下列说法正确的是（\quad）

A．底面是矩形的平行六面体是长方体\\
B．正四面体的高为其棱长的$\dfrac{\sqrt{6}}{4}$倍\\
C．用一个平面截正方体，得到的截面可能为五边形\\
D．过圆锥顶点的所有截面中，轴截面面积最大
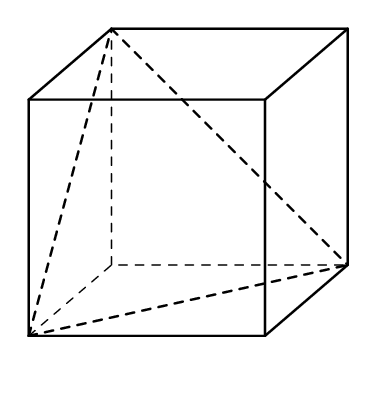
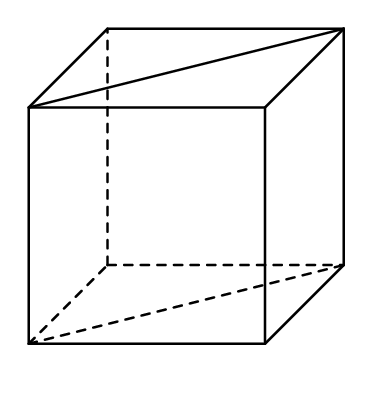
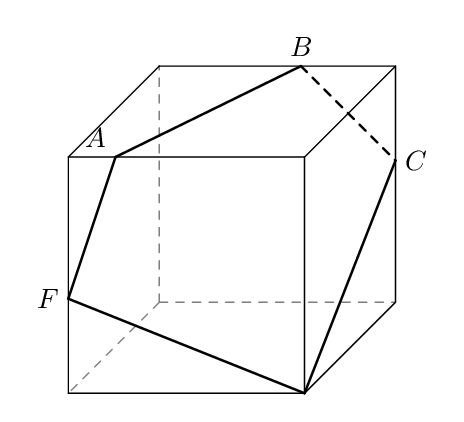
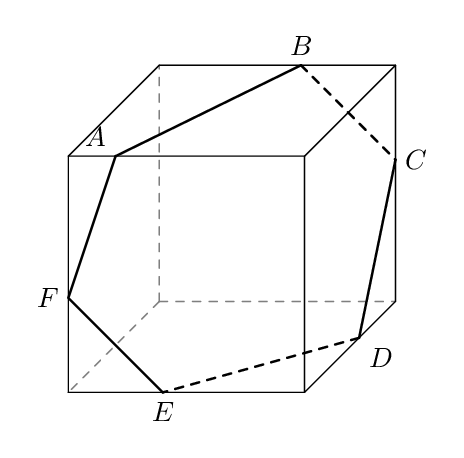
【解答】
\textbf{【答案】}C

\vspace{0.3cm}
\textbf{【分析】}由长方体的结构特征判断A；根据正四面体的定义求解判断B；由正方体的结构特征，作出截面即可判断C；根据圆锥的结构特征，即可判断D.

\vspace{0.3cm}
\textbf{【详解】}对于A，底面是矩形的平行六面体，它的侧面不一定是矩形，故它也不一定是长方体，即A不正确；

对于B，设棱长为$a$，正四面体的高是从一个顶点垂直于对面的高度，

所以底面的等边三角形的高为$\dfrac{\sqrt{3}}{2}a$，

底面的重心将高分为$\dfrac{\sqrt{3}}{2}a\times\dfrac{1}{3}=\dfrac{\sqrt{3}}{6}a$，$\dfrac{\sqrt{3}}{2}a\times\dfrac{2}{3}=\dfrac{\sqrt{3}}{3}a$，

又正四面体的高$h$与侧棱$a$和底面重心到顶点的距离$\dfrac{\sqrt{3}}{3}a$构成直角三角形：

所以$h^2+\left(\dfrac{\sqrt{3}}{3}a\right)^2=a^2\Rightarrow h=\dfrac{\sqrt{6}}{3}a$，故B不正确；

对于C，用一个平面去截一个正方体，$A,B,C,D,E,F$分别是所在棱的中点，所得截面形状可能为三角形、四边形、五边形、六边形，

如图所示：

故C正确；

对于D，过圆锥顶点的截面为等腰三角形，且两腰长为母线长$l$，

设该等腰三角形顶角为$\theta$，则截面三角形面积为$S=\dfrac{1}{2}l^2\sin\theta$，

显然当$\theta=\dfrac{\pi}{2}$，面积$S$最大，

故当圆锥的轴截面三角形顶角大于$\dfrac{\pi}{2}$时，圆锥的轴截面面积不一定是最大的，故D错误.

故选：C.